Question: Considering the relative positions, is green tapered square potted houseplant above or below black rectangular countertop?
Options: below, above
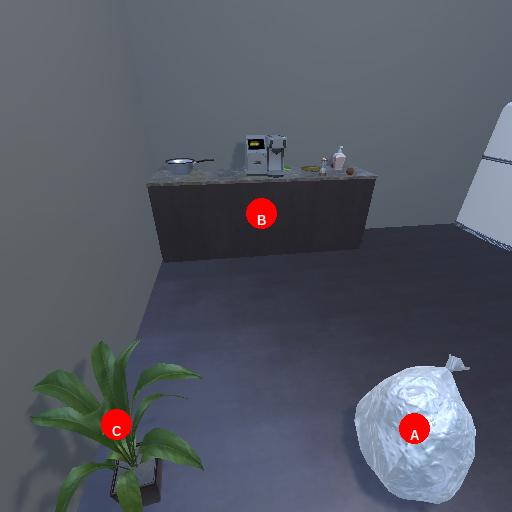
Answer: below